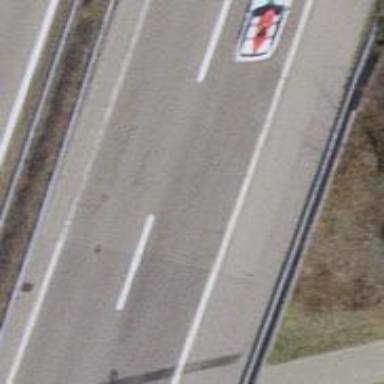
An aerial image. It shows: Motorway bridge.